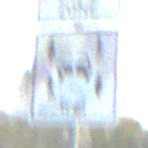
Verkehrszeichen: CarsharingfahrzeugeFrei
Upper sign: BeginnEingeschraenktesHalteverbotZone
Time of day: MorningAfternoon
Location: Outdoor (Suburban)
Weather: PartlyCloudy
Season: NotSpecified
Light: Natural